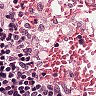
Metastatic tissue present: no